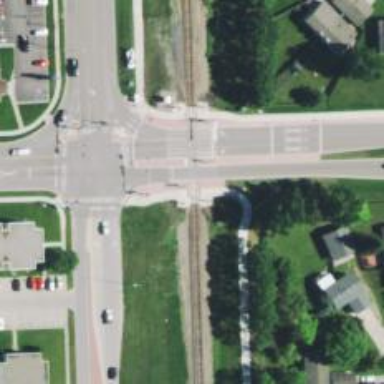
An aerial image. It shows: Railway crossing.